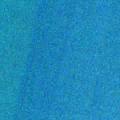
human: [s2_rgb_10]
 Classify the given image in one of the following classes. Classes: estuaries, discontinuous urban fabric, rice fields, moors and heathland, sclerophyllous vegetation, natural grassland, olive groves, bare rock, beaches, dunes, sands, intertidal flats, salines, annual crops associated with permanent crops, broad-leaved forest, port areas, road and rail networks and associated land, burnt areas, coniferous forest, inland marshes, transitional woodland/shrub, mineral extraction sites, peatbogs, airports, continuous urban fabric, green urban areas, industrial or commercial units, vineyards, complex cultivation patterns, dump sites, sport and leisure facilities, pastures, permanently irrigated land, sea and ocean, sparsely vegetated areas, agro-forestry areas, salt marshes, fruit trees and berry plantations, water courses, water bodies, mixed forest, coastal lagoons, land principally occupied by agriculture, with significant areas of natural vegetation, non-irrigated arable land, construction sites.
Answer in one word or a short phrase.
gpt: sea and ocean